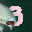
Label: 3